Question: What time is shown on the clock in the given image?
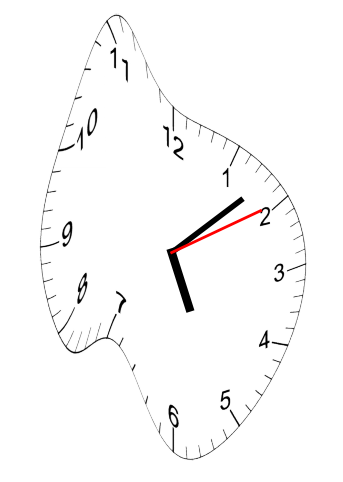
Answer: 05:08:10